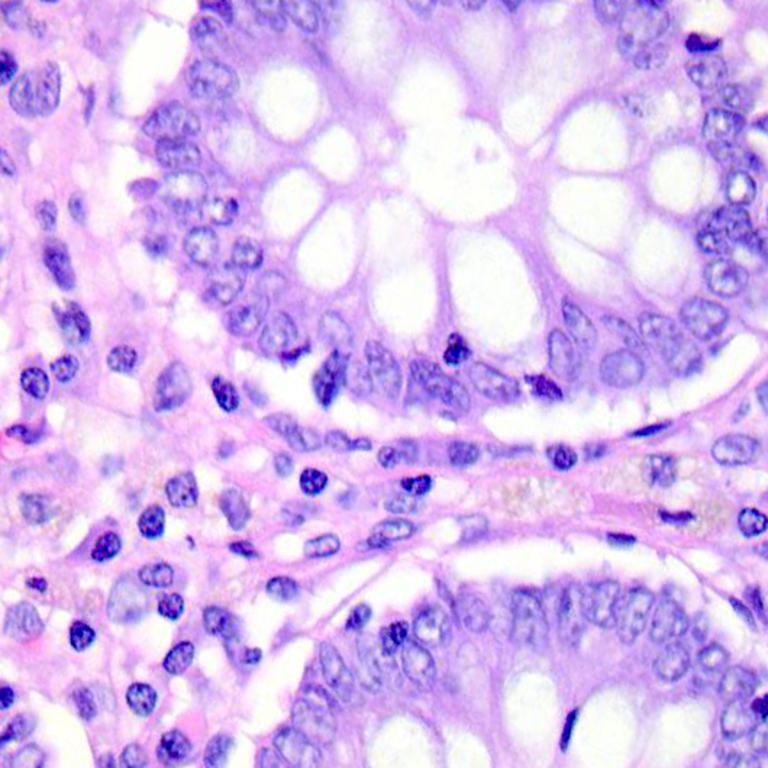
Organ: colon
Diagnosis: benign